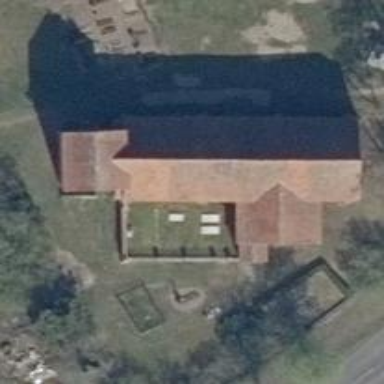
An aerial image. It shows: Historic tomb.